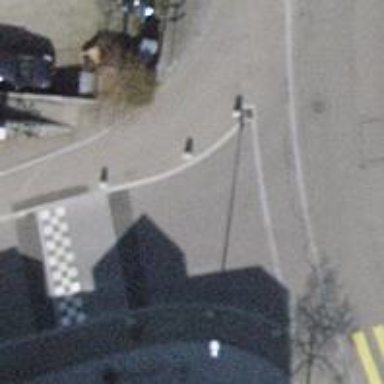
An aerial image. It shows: Unmarked crossing with traffic calming table on the road.